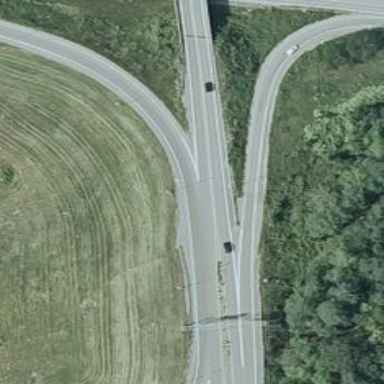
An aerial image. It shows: Asphalt motorway link.